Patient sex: M
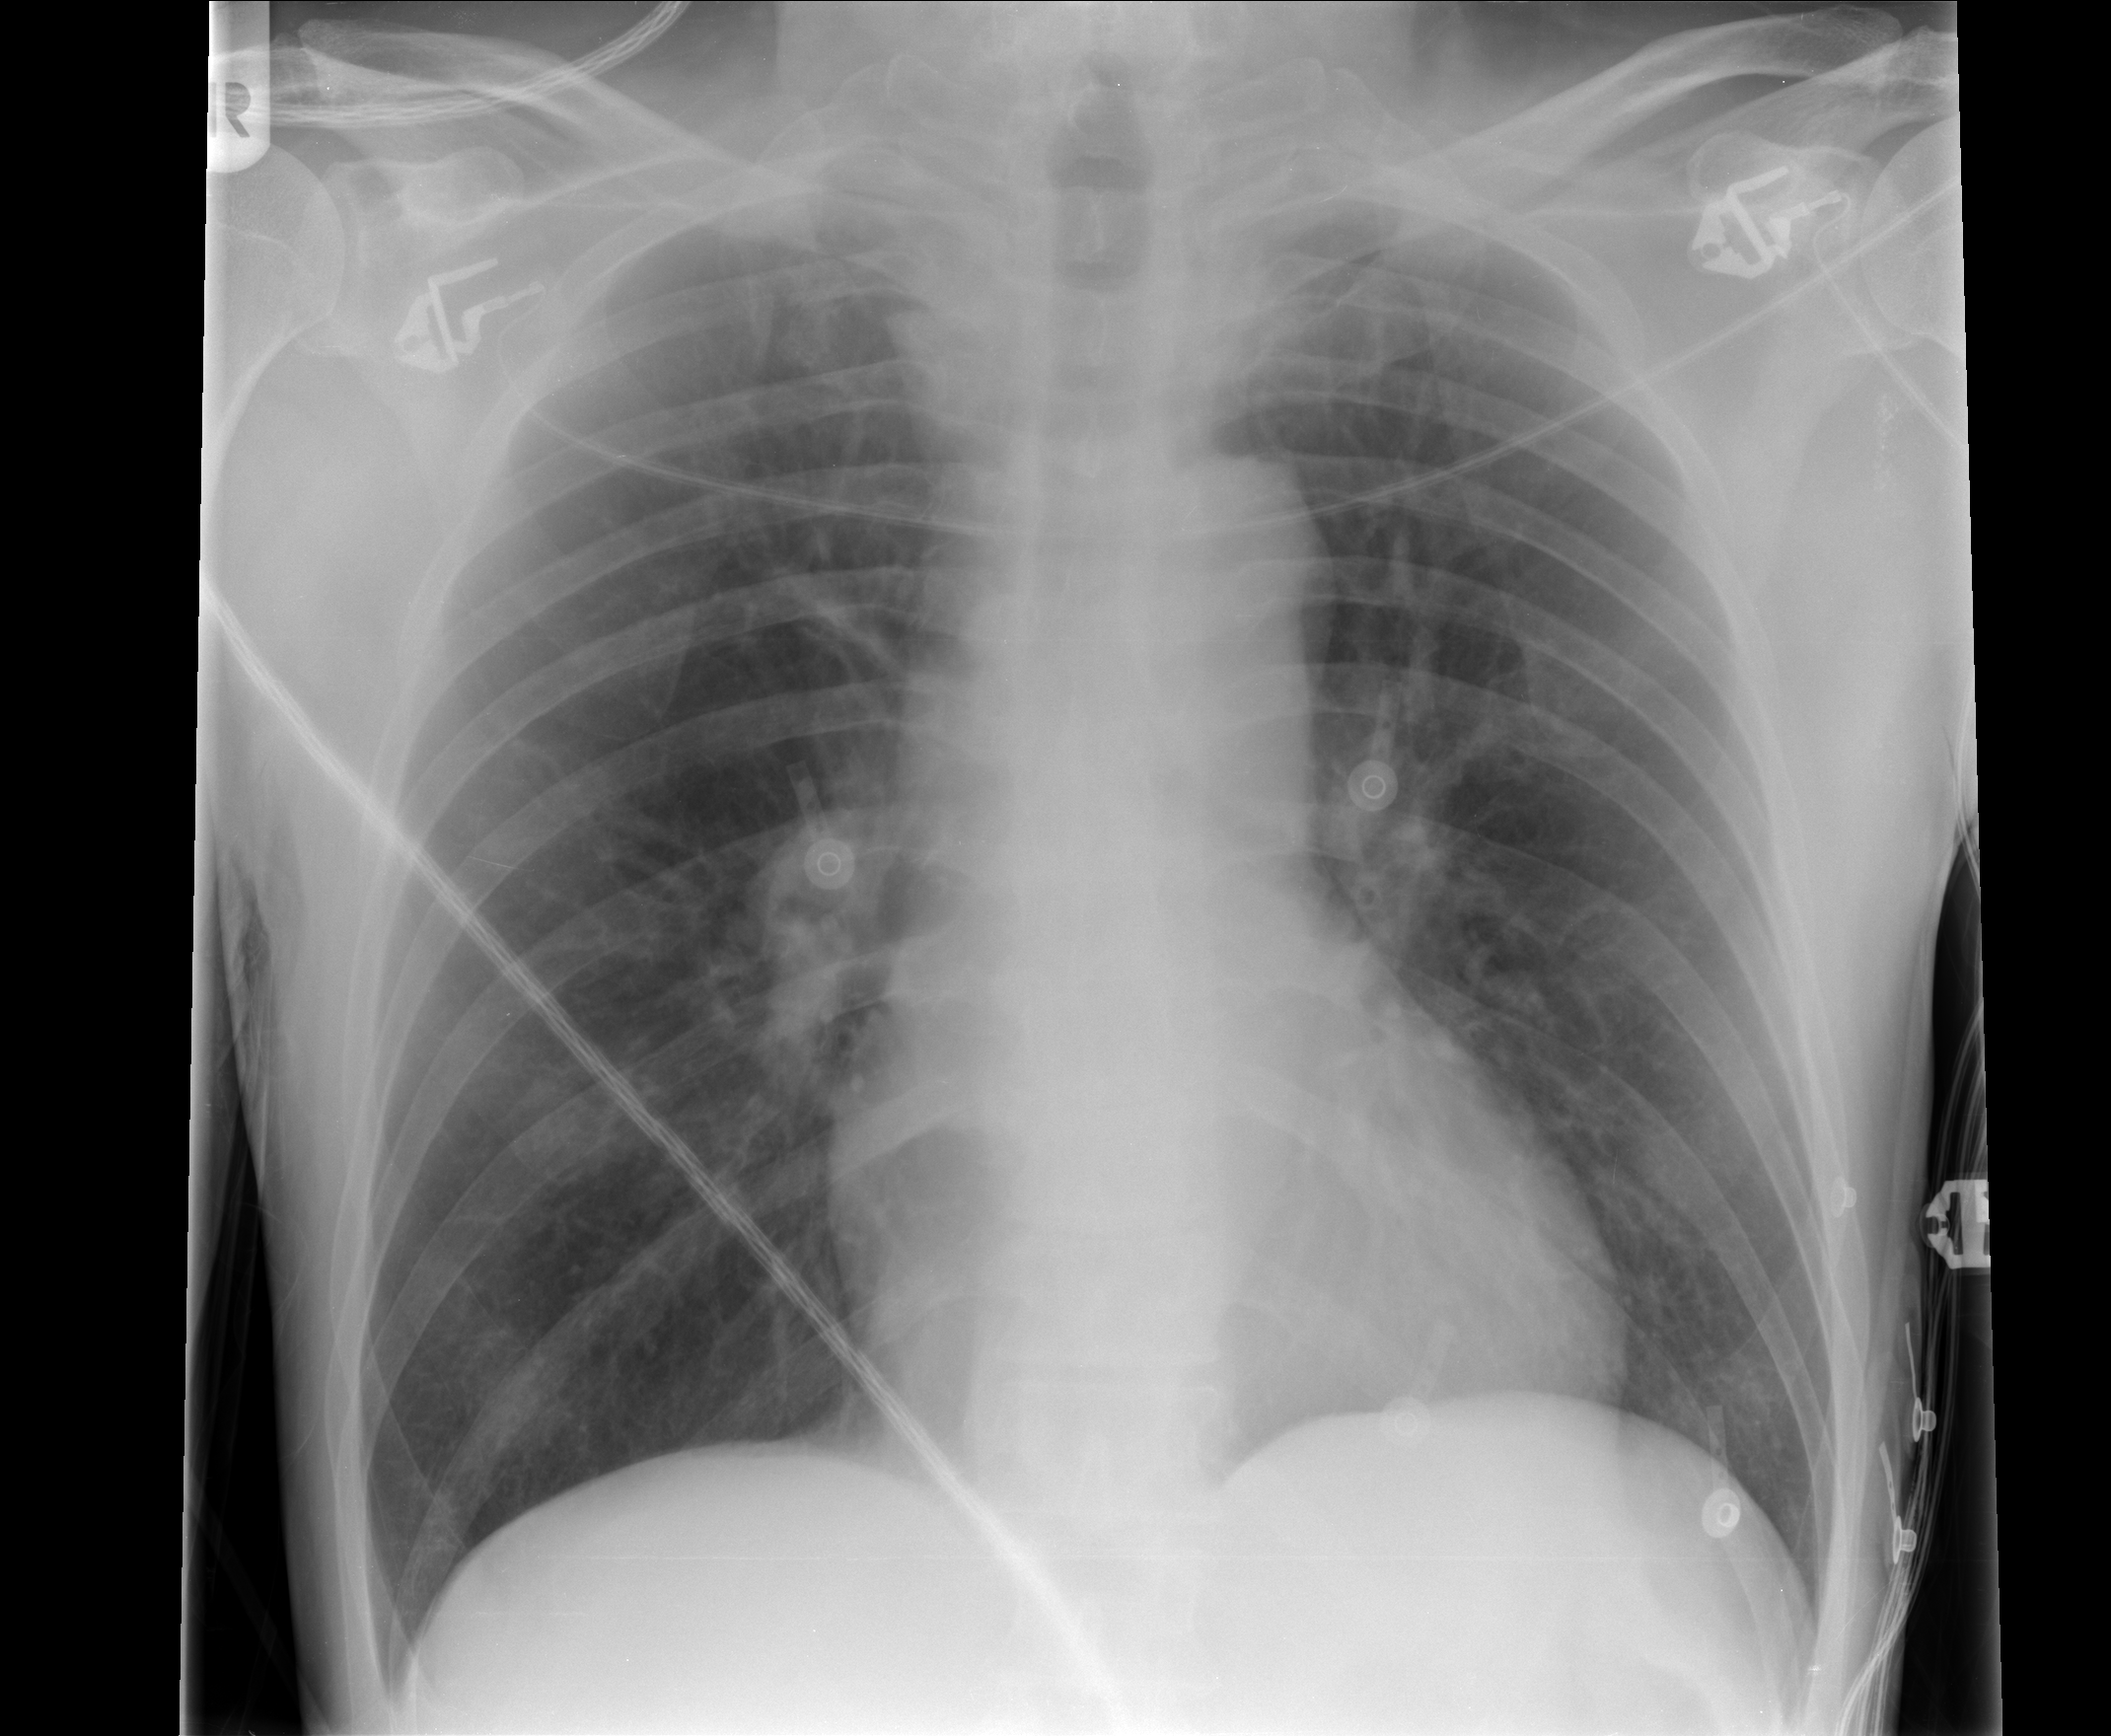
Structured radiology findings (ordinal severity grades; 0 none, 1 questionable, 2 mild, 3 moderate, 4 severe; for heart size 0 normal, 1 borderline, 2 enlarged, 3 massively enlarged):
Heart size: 0
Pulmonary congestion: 0
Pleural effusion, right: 0
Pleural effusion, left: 0
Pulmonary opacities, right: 0
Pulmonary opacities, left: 0
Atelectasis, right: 2
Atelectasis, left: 0